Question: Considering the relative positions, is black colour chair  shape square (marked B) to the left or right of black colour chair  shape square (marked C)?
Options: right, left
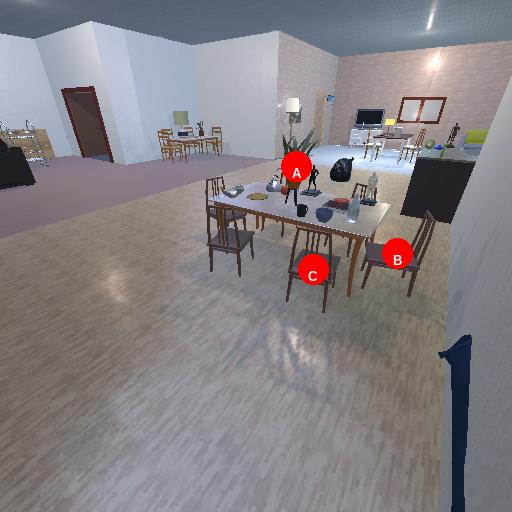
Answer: right